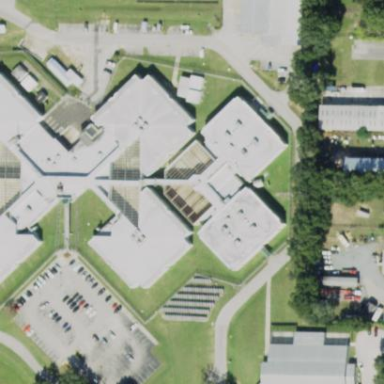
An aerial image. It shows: Prison building.